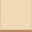
Piece: xx